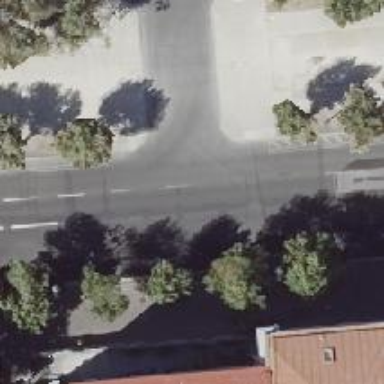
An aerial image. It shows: Primary highway with asphalt surface. It features separate sidewalks on both sides and is dual carriageway.